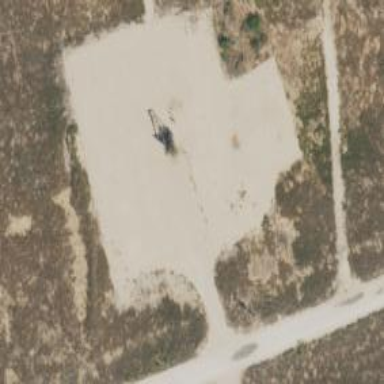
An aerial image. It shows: Petroleum well that is man-made.